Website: home-depot
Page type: customer-info-address
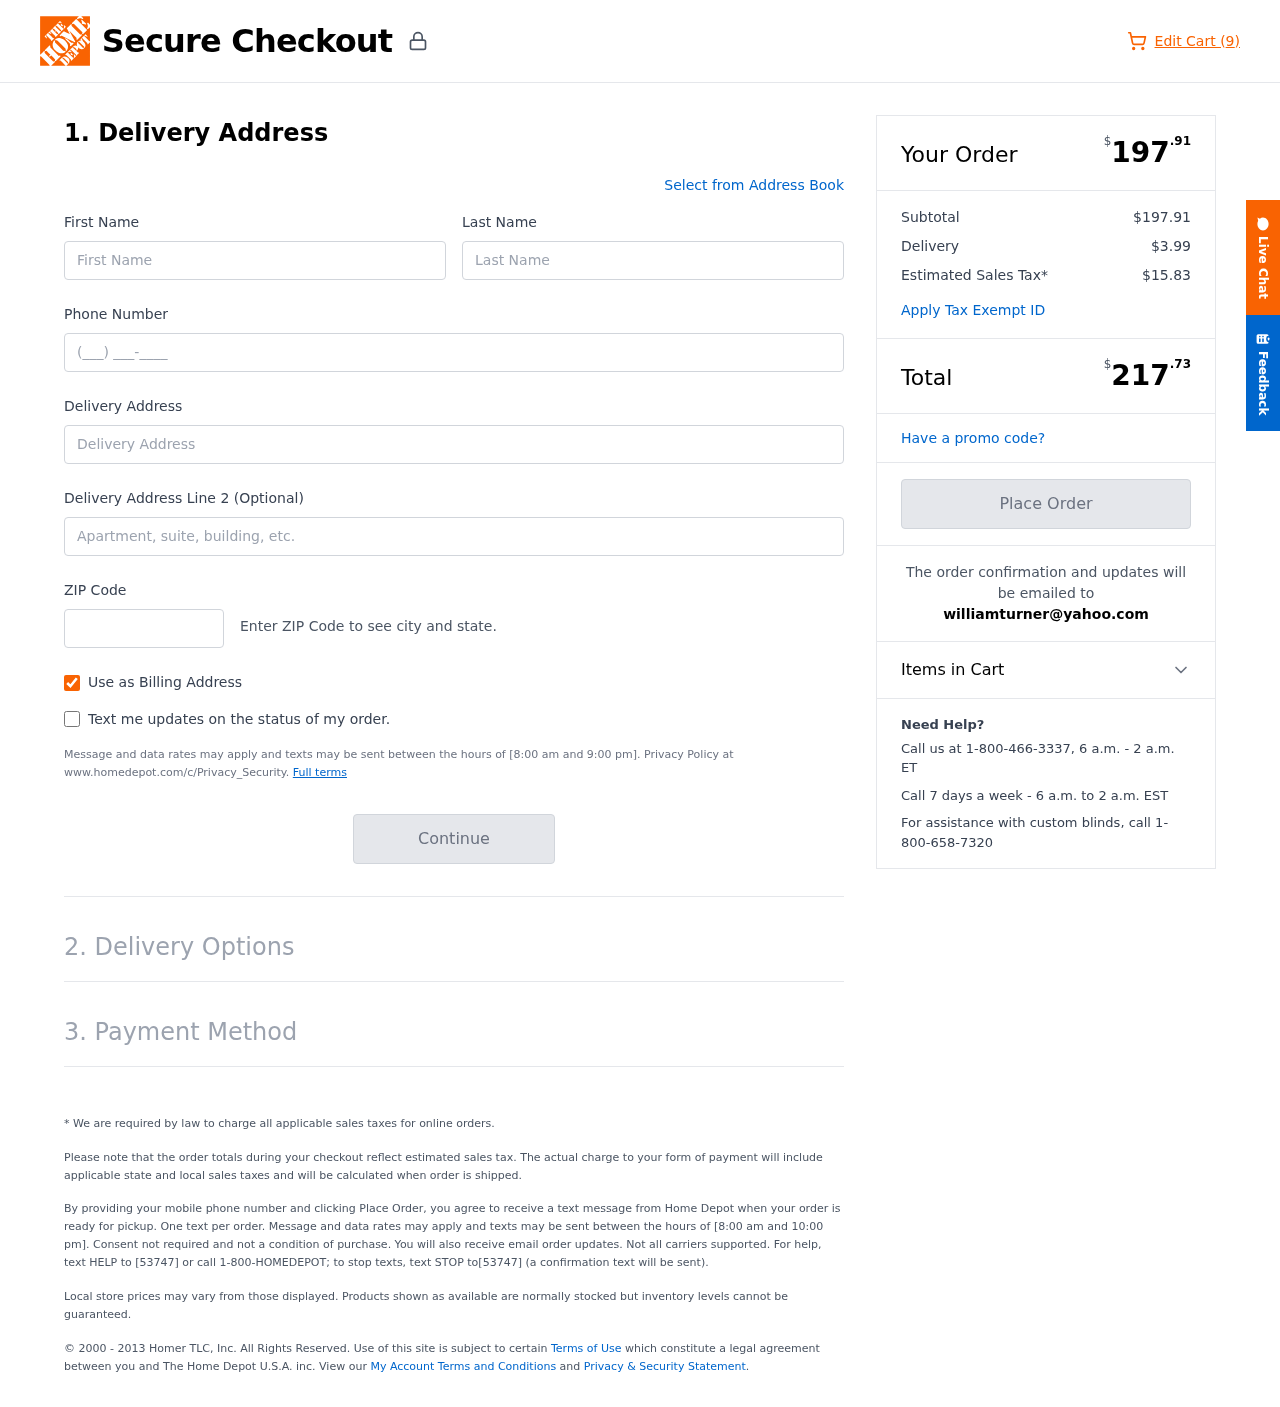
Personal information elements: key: PII_EMAIL
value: williamturner@yahoo.com
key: PII_FIRSTNAME
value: William
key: PII_LASTNAME
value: Turner
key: PII_PHONE
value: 8302836287
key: PII_POSTCODE
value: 10120
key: PII_STREET
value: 68301 Alyssa Shores Suite 955
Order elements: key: ORDER_NUM_ITEMS
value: Edit Cart (9)
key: ORDER_SUBTOTAL_HEADER
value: $197.91
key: ORDER_SUBTOTAL
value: $197.91
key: ORDER_SHIPPING_COST
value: $3.99
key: ORDER_TAX
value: $15.83
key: ORDER_TOTAL2
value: $217.73